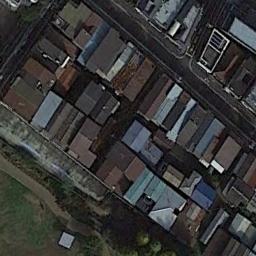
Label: dense_residential